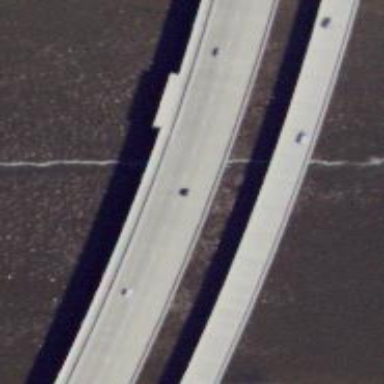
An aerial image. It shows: Urban freeway bridge over motorway.